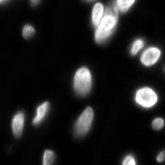
Tissue sample: ovarian
Magnification: 5.0x
Cell type: Endothelial cells
Senescence state: normal